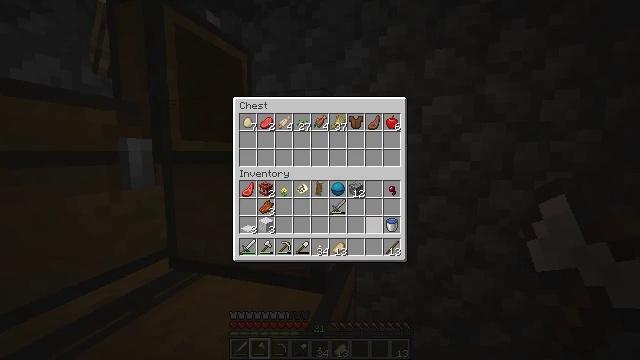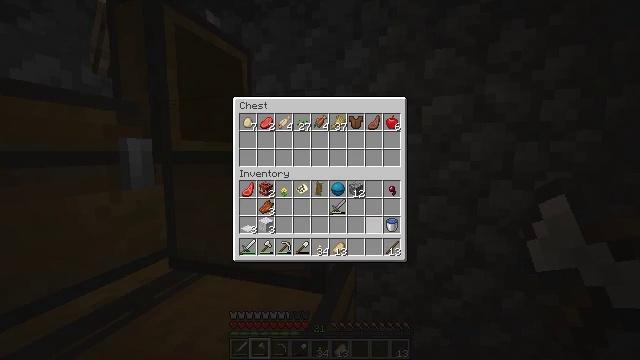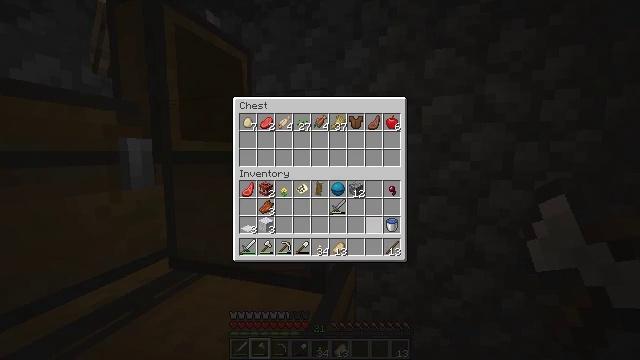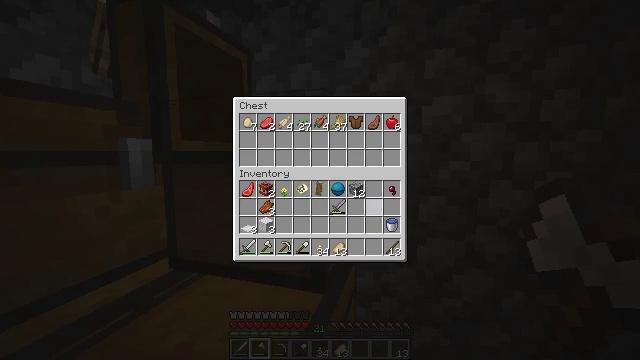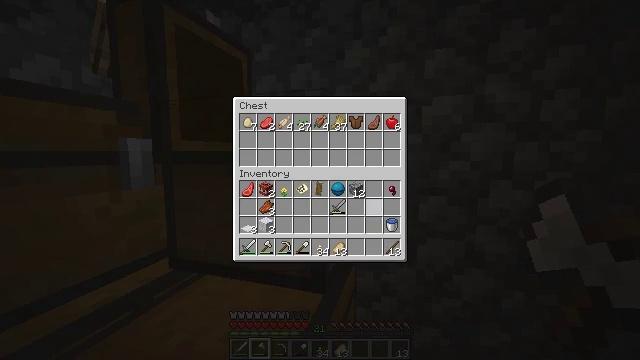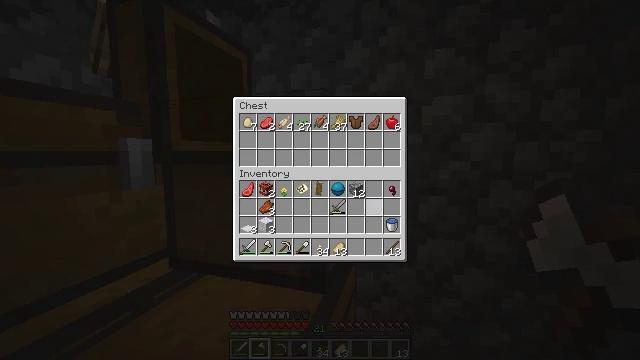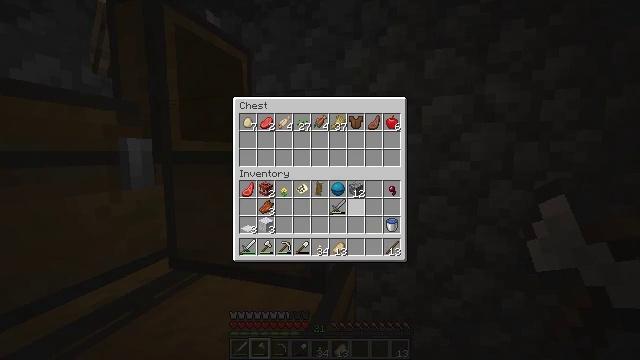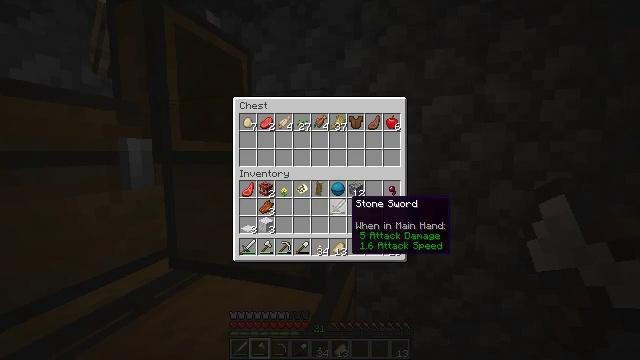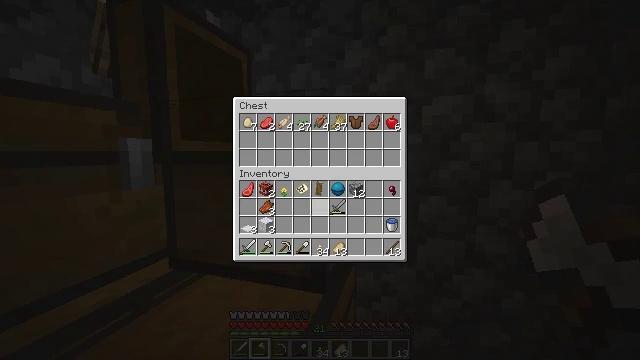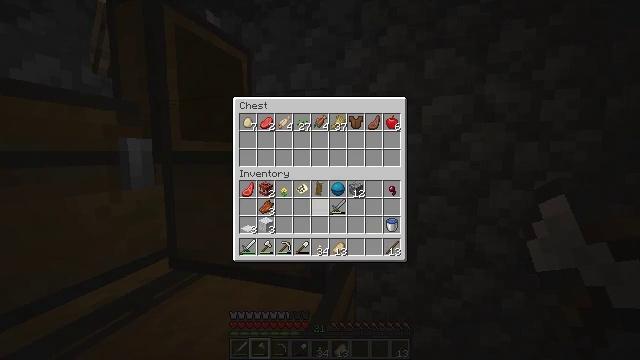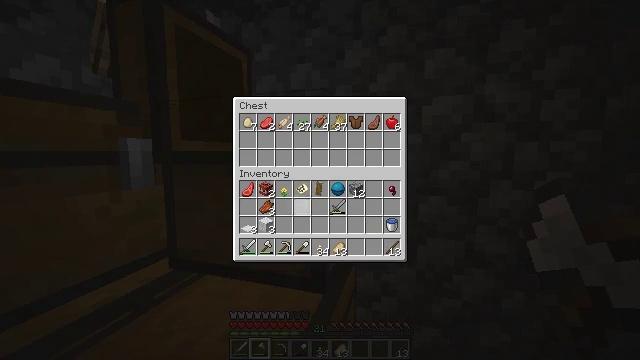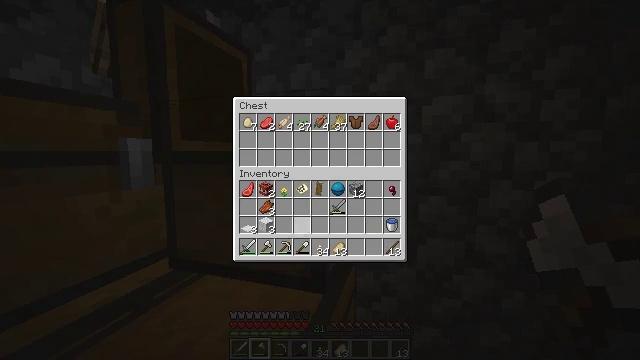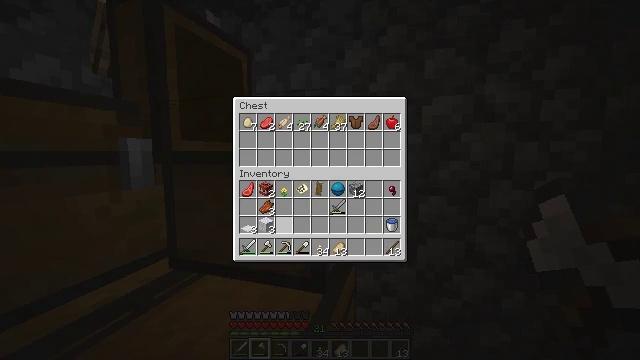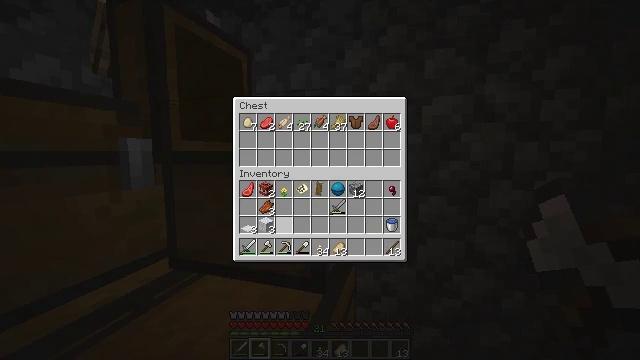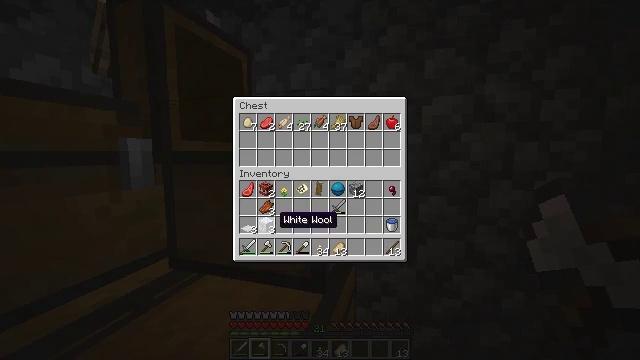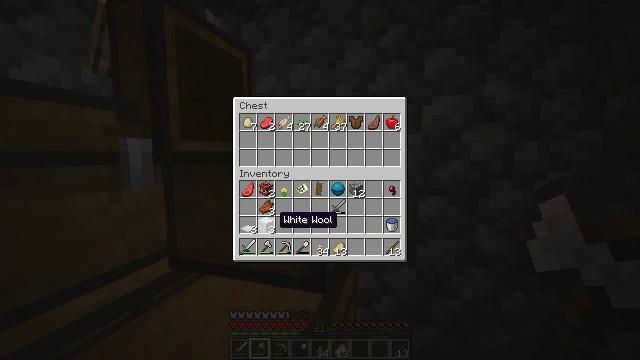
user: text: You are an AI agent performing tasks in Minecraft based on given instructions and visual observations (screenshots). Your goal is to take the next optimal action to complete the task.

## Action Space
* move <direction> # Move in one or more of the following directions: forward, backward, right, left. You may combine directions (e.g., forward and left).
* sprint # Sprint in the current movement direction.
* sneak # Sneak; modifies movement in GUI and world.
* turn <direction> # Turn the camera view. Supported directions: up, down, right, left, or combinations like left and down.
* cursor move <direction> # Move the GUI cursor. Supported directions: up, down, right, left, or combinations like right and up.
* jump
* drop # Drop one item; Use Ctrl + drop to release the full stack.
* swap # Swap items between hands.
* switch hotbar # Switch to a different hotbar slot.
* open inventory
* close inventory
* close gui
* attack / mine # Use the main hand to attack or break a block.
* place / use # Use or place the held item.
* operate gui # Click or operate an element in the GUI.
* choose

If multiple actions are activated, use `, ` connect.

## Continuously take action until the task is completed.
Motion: motion action
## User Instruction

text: Mine the chest to collect it.
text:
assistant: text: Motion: sneak
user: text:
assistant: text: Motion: sneak, cursor move up
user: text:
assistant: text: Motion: sneak
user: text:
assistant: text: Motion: sneak
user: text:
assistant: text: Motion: sneak
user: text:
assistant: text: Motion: sneak, cursor move left
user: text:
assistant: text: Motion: sneak, cursor move left
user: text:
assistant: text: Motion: sneak, cursor move left
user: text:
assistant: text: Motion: sneak, cursor move left
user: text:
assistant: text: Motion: sneak, cursor move left
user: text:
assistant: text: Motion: sneak
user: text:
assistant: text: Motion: sneak, cursor move left
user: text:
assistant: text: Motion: sneak, cursor move left
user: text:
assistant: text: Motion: sneak
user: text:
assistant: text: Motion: sneak
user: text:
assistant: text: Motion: no_op
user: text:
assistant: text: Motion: no_op
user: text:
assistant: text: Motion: cursor move right
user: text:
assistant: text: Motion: cursor move right
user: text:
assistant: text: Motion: no_op
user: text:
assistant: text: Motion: no_op
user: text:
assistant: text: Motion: no_op
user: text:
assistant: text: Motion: no_op
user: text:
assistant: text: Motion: no_op
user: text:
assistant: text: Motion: no_op
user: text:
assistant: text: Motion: no_op
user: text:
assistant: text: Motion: no_op
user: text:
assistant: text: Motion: no_op
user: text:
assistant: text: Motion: no_op
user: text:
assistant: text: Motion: no_op